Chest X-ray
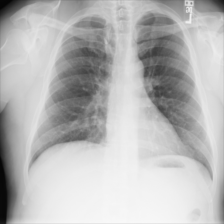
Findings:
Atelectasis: negative
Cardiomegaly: negative
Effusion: negative
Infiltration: negative
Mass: negative
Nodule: negative
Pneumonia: negative
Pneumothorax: negative
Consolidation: negative
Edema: negative
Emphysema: negative
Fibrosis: negative
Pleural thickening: negative
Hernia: negative